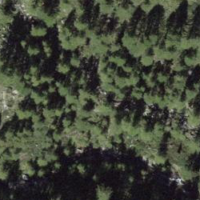
EUNIS habitat code: 45
Species observed at this site:
Oenanthe oenanthe
Corvus corax
Columba livia